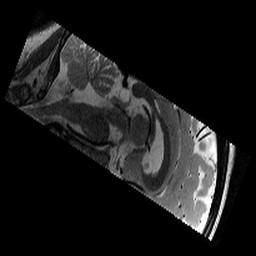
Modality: T2w
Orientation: sagittal
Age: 9
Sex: female
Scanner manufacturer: siemens
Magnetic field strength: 3 T
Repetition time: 9.23 s
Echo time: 0.067 s